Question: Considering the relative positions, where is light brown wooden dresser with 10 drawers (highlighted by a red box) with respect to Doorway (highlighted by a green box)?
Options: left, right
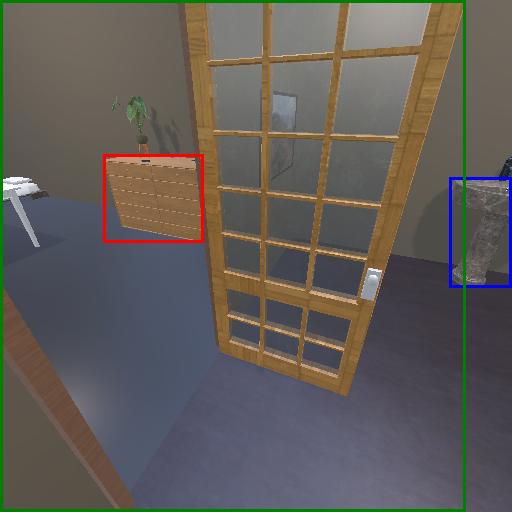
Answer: left